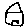
Label: house